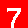
Digit: 7